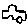
Label: car